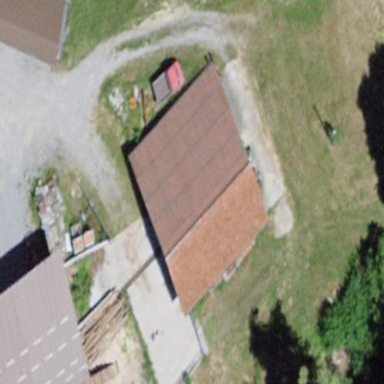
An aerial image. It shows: Rural barn.